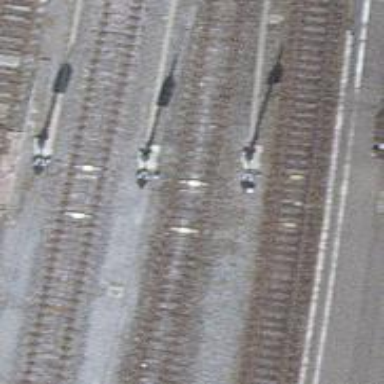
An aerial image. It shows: Railway signal.